Interaction volume radius: 5 \u00c5
Interaction volume height: 25 \u00c5
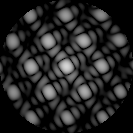
Disorder parameter: 0.09418